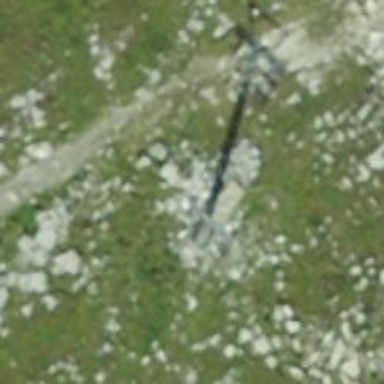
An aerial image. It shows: Pylon for aerialway.